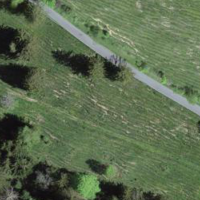
EUNIS habitat code: 24
Species observed at this site:
Ononis spinosa
Teucrium scorodonia
Anthyllis vulneraria